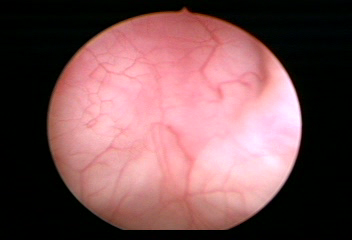
Modality: WLC
Class: Normal mucosa
Bladder cancer association: No